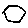
Label: hexagon